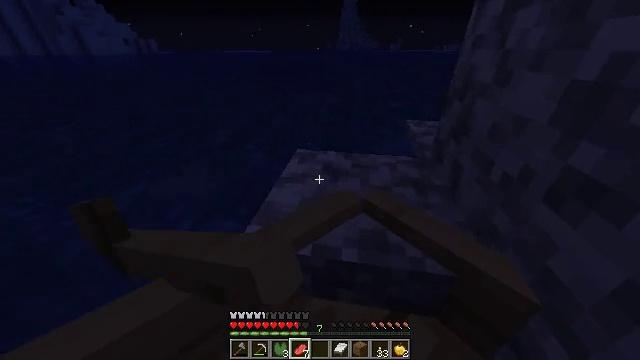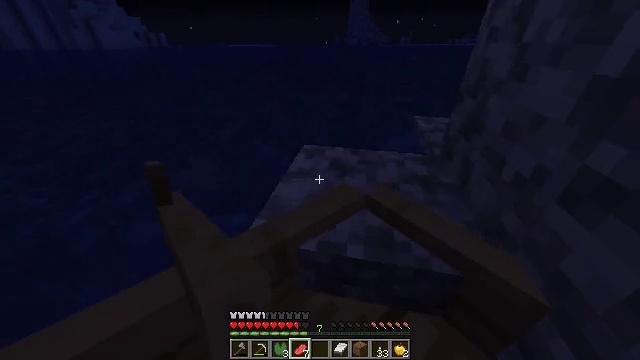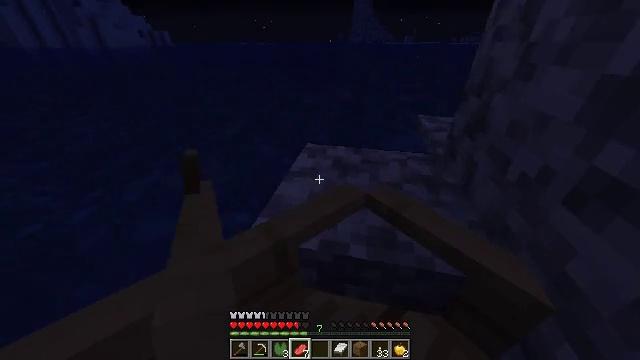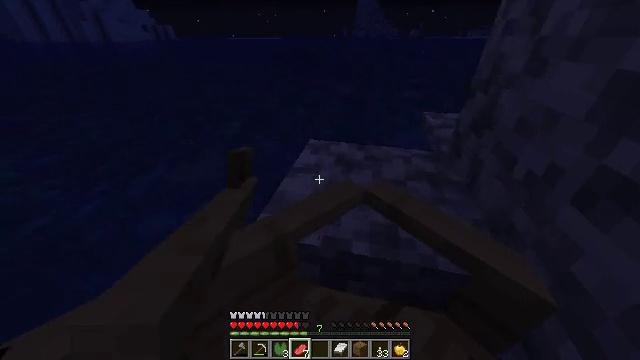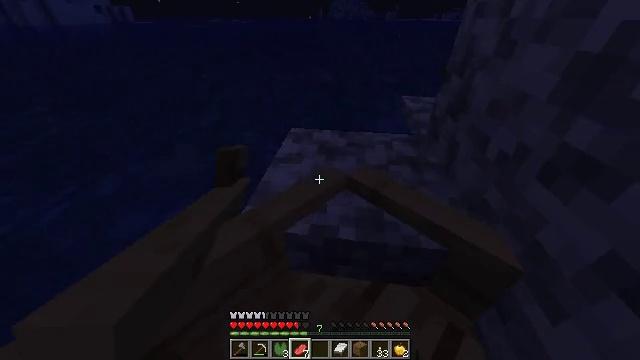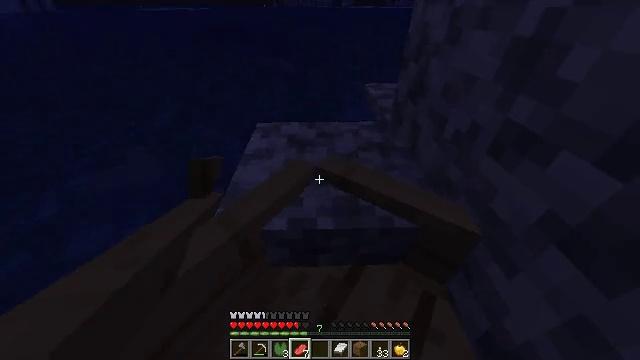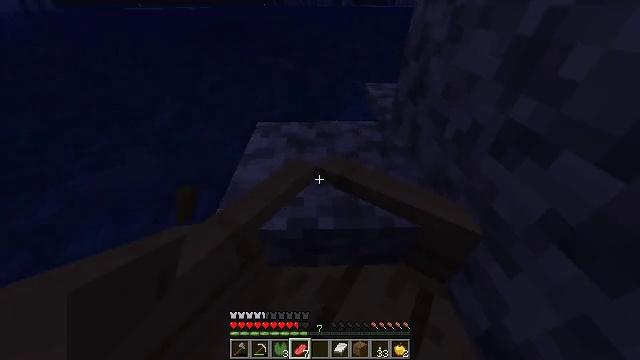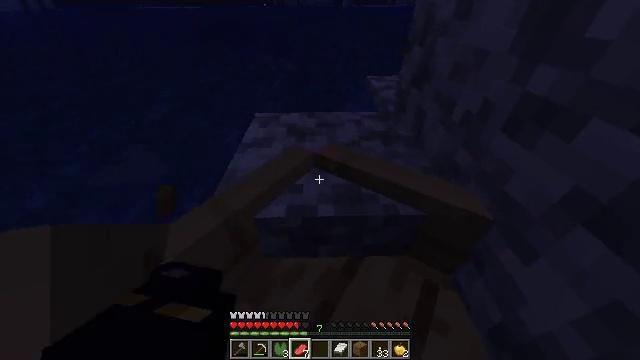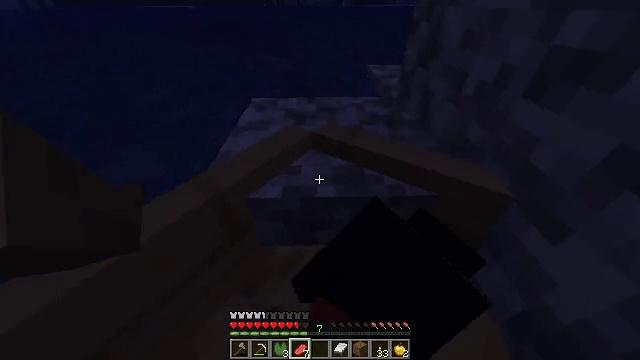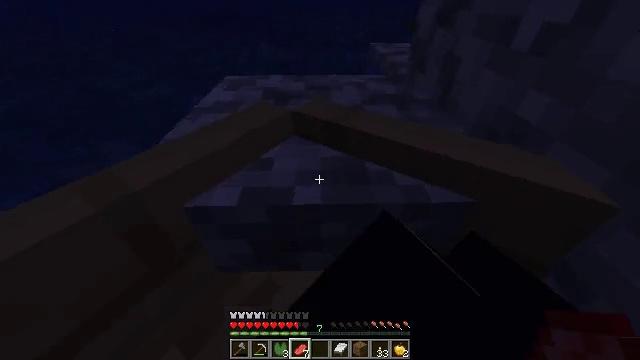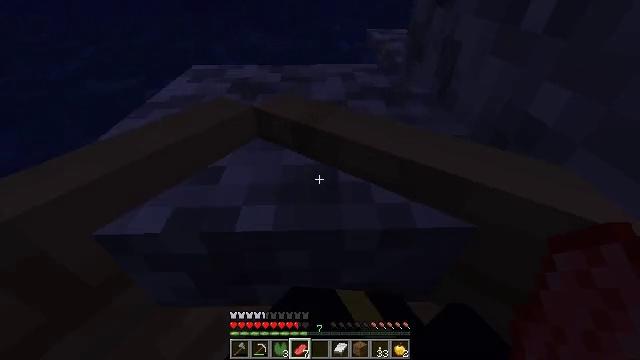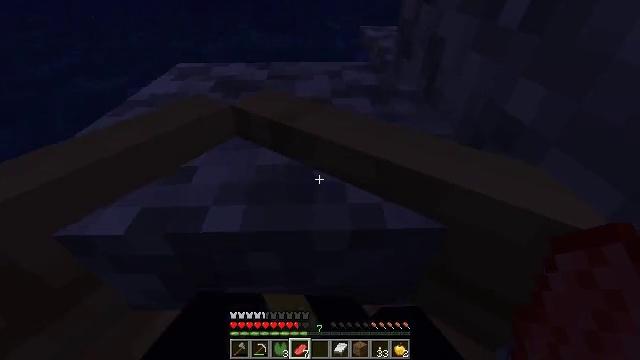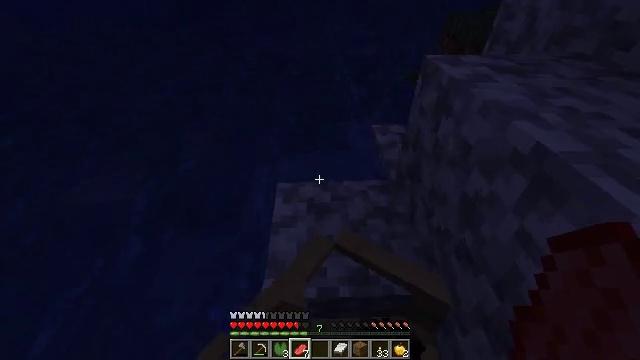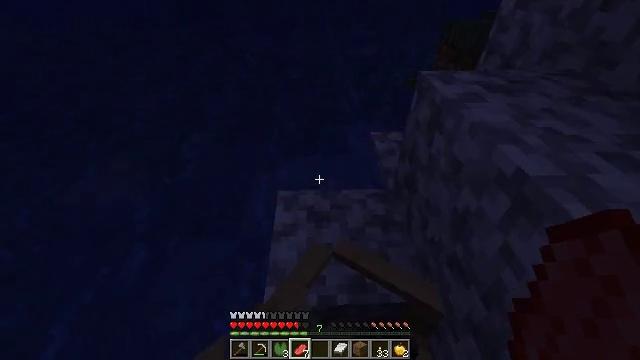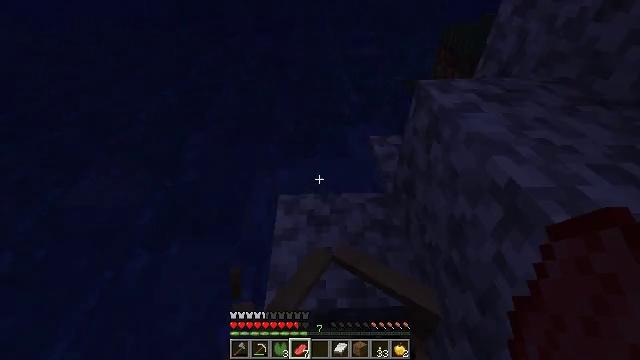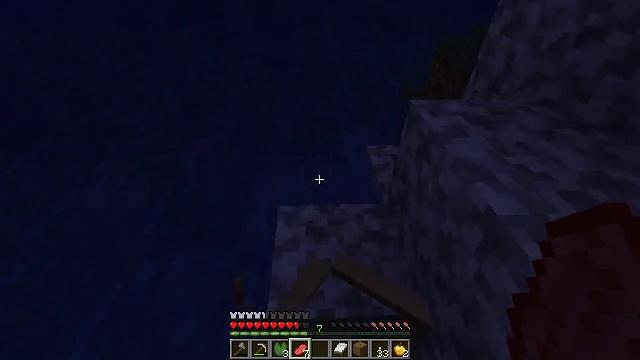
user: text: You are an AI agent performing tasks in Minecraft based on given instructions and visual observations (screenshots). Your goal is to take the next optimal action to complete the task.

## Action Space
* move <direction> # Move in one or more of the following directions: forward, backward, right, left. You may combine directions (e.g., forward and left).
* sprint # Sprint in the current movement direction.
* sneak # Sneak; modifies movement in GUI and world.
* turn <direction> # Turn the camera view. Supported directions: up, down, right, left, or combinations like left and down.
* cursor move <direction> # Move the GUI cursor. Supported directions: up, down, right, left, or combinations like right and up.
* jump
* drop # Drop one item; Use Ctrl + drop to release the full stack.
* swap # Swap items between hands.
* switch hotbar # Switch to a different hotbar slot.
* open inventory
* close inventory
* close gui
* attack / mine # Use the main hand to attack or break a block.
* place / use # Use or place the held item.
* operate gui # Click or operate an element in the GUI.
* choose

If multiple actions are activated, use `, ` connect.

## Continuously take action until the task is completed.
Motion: motion action
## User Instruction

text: Gather materials by mining mossy stone bricks.
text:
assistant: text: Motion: move forward, turn down
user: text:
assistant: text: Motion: move forward
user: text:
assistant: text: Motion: move forward, turn down
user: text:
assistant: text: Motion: move forward, turn right and down
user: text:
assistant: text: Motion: move forward, turn right and down
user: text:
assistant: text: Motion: move forward, sneak, turn right
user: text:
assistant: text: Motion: move forward, sneak
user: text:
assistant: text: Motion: move forward, sneak
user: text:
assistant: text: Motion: no_op
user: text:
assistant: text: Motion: no_op
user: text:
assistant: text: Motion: no_op
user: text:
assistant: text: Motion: no_op
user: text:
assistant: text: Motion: no_op
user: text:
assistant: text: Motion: no_op
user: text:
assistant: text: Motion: jump
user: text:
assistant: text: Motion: jump
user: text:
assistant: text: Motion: jump
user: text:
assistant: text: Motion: move forward, jump
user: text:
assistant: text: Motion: move forward, turn down, jump
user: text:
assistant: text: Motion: move forward, turn right and down, jump
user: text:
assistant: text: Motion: move forward, turn right
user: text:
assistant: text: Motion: turn right and up
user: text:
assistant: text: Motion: turn right and up
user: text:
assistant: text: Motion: turn right and up
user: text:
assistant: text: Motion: turn right and up
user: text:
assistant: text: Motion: turn right and up
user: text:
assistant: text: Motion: turn left
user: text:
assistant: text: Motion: turn left
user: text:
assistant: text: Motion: no_op
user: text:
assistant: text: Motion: no_op